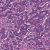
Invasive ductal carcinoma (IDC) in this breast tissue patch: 1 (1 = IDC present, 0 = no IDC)